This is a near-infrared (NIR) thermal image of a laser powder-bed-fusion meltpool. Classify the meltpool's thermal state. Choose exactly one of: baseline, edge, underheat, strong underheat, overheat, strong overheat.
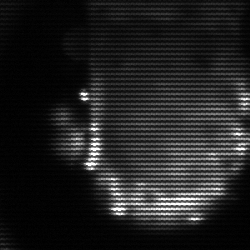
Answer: baseline